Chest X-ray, PA view. Patient: 34 years old, sex M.
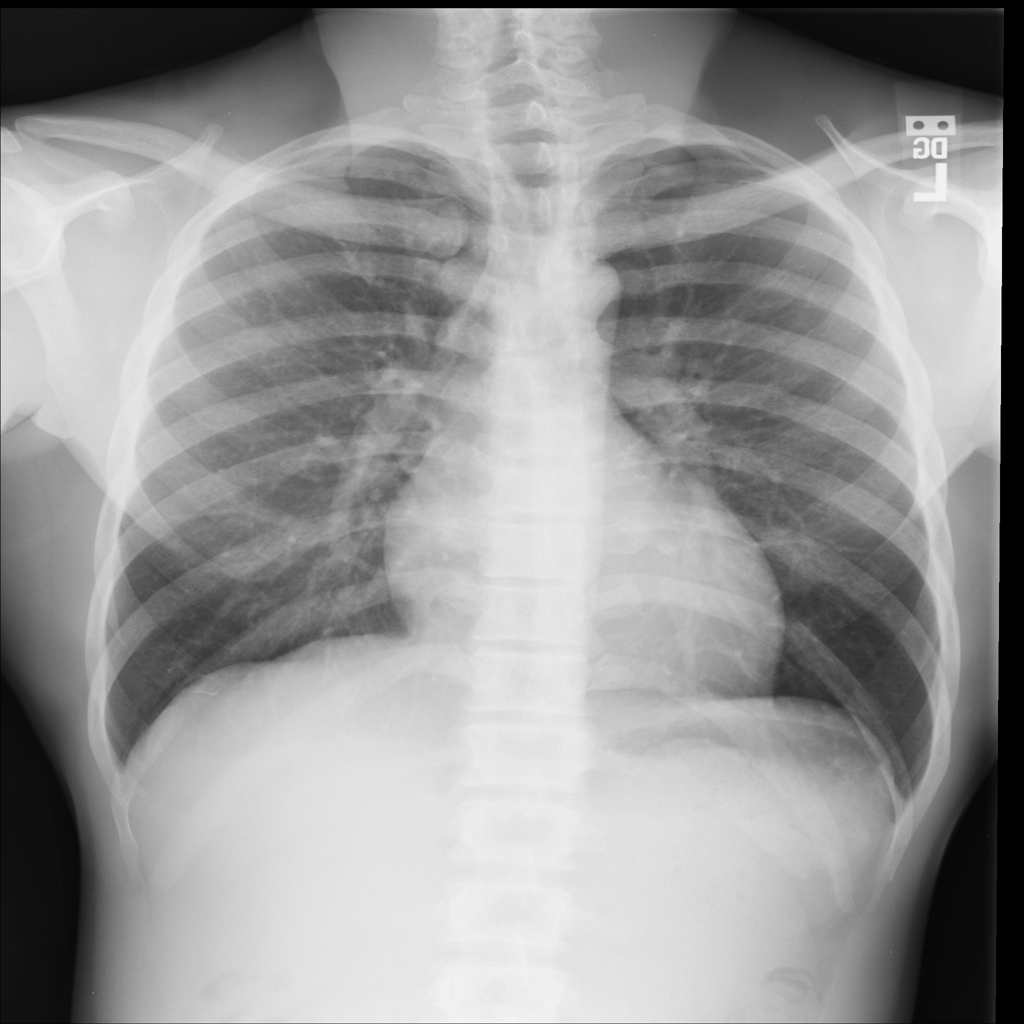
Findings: No Finding